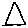
Label: triangle